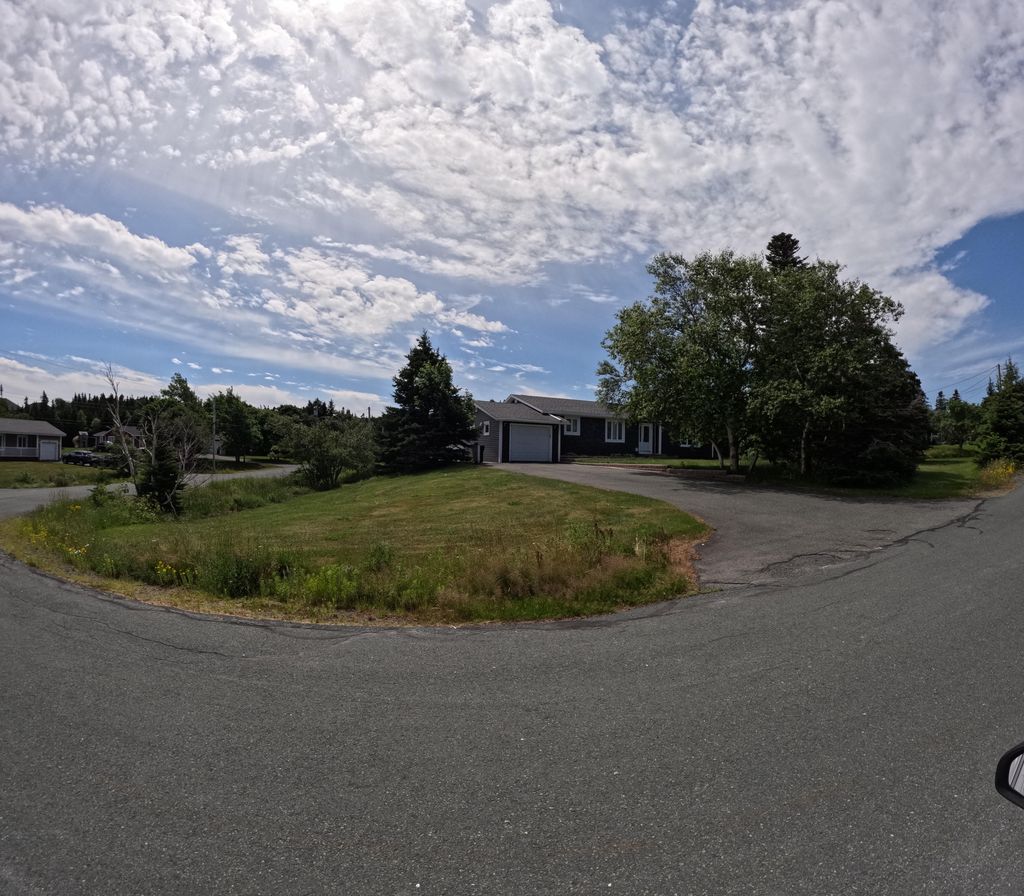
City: st_johns